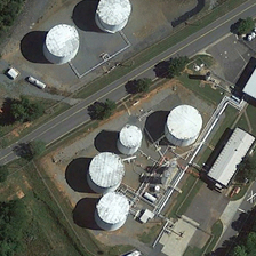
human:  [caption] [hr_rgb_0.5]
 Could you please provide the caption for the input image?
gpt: Some white tanks and green trees are on both sides of the road.

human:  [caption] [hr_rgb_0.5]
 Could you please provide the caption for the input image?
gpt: Some white reservoirs and green trees are on both sides of the road.

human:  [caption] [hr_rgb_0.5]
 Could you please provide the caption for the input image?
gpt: Some white tanks and green trees are on both sides of a road.

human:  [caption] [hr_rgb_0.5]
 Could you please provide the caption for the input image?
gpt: White storage tanks and green trees are on both sides of the road.

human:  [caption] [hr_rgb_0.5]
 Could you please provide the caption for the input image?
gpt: There are several white tanks and green trees on both sides of the road.